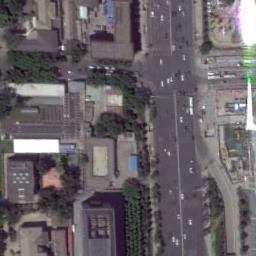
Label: intersection